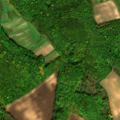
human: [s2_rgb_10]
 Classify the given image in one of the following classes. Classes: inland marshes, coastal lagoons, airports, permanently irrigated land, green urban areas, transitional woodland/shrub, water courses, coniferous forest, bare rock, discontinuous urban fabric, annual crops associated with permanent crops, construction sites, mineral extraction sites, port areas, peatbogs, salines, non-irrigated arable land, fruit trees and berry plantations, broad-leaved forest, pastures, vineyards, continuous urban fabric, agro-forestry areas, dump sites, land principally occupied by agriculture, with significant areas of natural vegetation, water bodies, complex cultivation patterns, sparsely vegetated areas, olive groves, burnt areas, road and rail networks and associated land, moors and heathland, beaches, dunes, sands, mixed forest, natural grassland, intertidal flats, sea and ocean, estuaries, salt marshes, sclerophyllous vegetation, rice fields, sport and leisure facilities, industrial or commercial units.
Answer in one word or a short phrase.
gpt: non-irrigated arable land, vineyards, complex cultivation patterns, land principally occupied by agriculture, with significant areas of natural vegetation, broad-leaved forest